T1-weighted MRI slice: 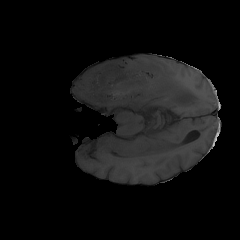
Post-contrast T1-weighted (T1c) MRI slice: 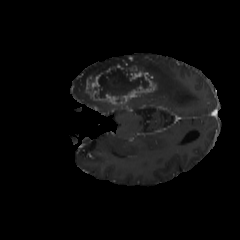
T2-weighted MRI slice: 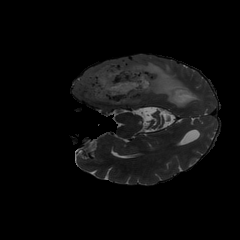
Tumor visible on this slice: yes